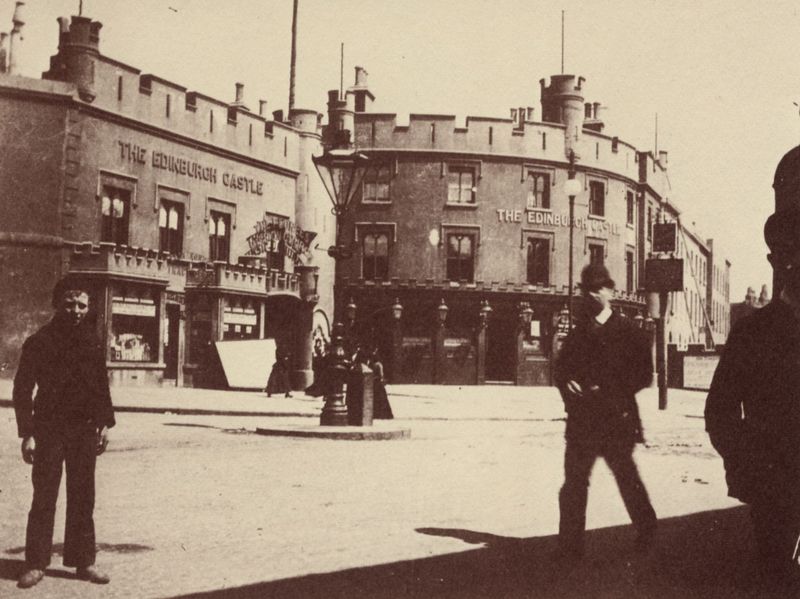
Titel: "The Edinburgh Castle" in der Rhodeswell Road
Künstler: Thomas John Barnardo
Schlagwörter: himmel, mann, schatten, weiß, gelb, menschen, ocker, stadt, ausschnitt, braun, fenster, frau, grau, hut, kleid, lampe, lampen, laterne, laternen, licht, männer, schaufenster, schwarz, strasse, strassenszene, tür, blick, dach, gebäude, haus, schloss, beige, zylinder, alt, bart, hose, kneipe, mütze, architektur, stehen, vollbart, bild, häuser, gehen, sonne, insel, kind, personen, england, handel, kamin, kamine, rund, schornstein, turm, balkon, schrift, sommer, schlagschatten, ansicht, bogen, fassade, geschäft, stab, mast, leer, giebel, mauer, schornsteine, vergilbt, weis, geschäfte, laden, läden, platz, sepia, arbeiter, hafen, krieg, um 1900, junge, leuchten, zinnen, balkone, foto, fotografie, photographie, melone, schild, knabe, burg, bürgersteig, gehsteig, türmchen, türme, schwarz-weiß, gehweg, schilder, photo, halbrund, stäbe, sonnenschein, straßenlampe, straßenlaterne, spaziergänger, fotographie, abgeschnitten, fot, gasthaus, gaslaterne, historisch, antenne, schottland, castle, poller, schiessscharten, rundbau, turn, gesteig, kastell, bebäude, schlossmauer, sehenswürdigkeit, verkehrsschild, scharten, briefkasten, hydrant, leterne, edinburgh, laerne, kamera, shop, manner, straßenschild, pub, edinburg, edinbrugh, endngurgh, geschöfte, souvenir laden, souvernir, the edinburgh castle, boy, kanine, 1900, arvhitektur, schwart/weiß, edinburgh castle, 20iger jahre, staet